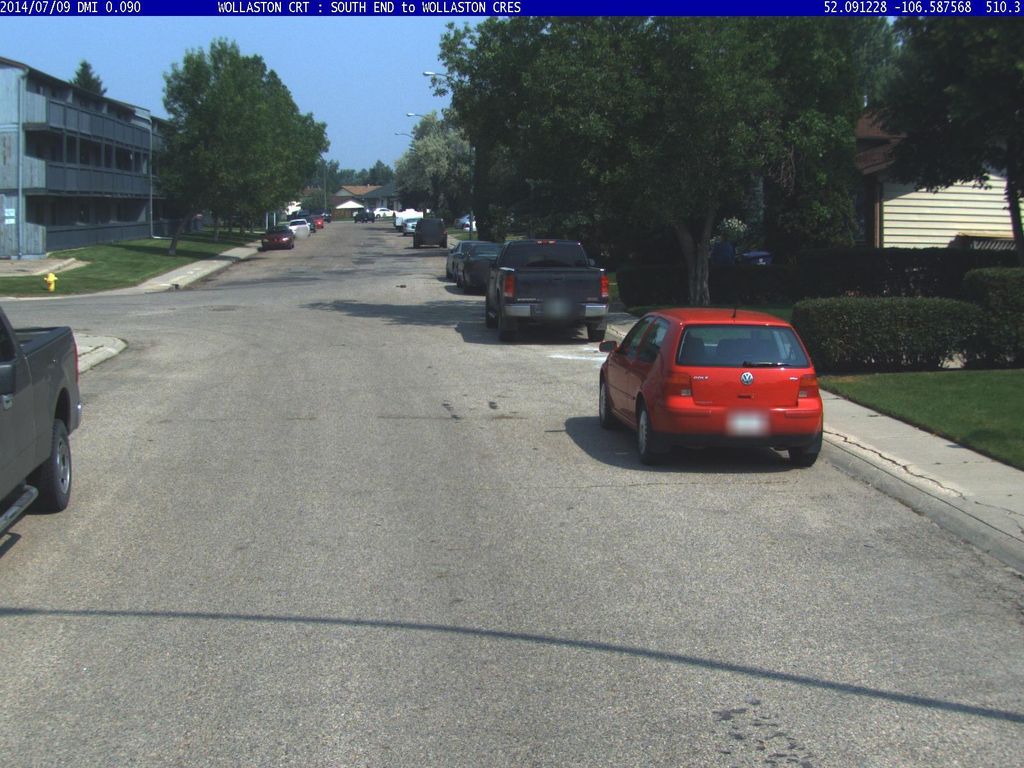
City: saskatoon